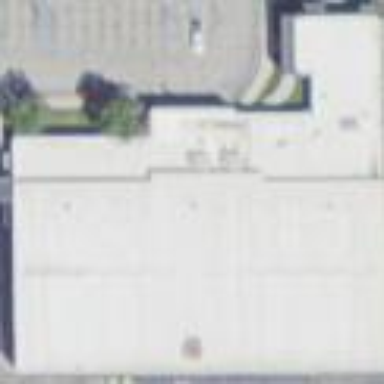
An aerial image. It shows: Building that houses bowling alley.